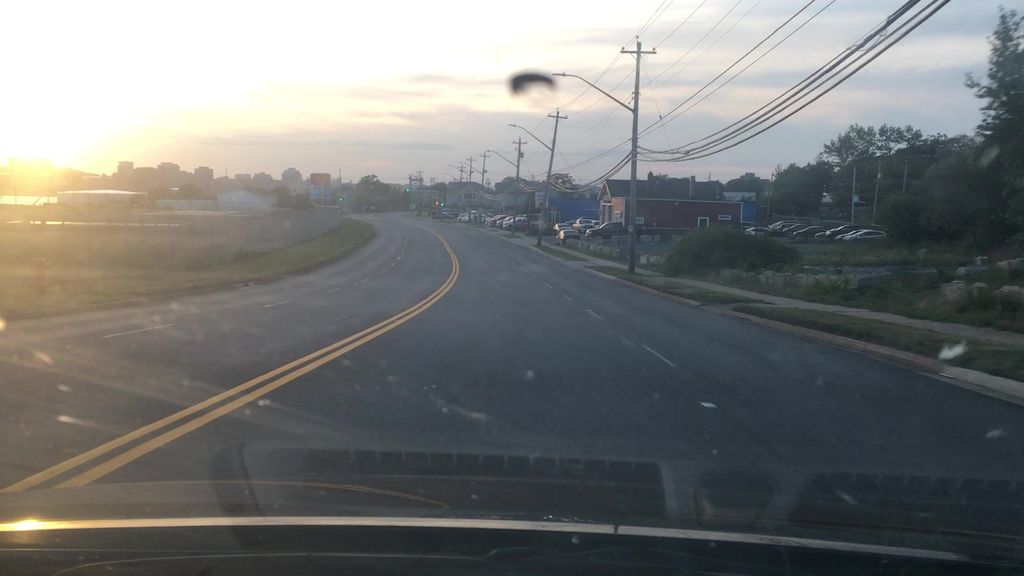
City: halifax